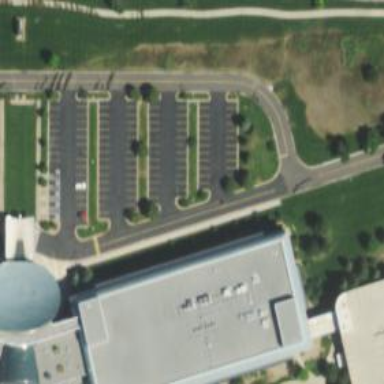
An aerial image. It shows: Parking space is available.